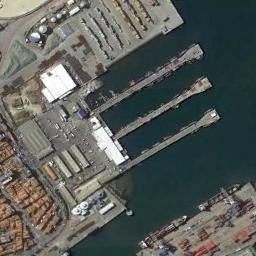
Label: harbor